Milling tool wear sample.
Tool blade image: 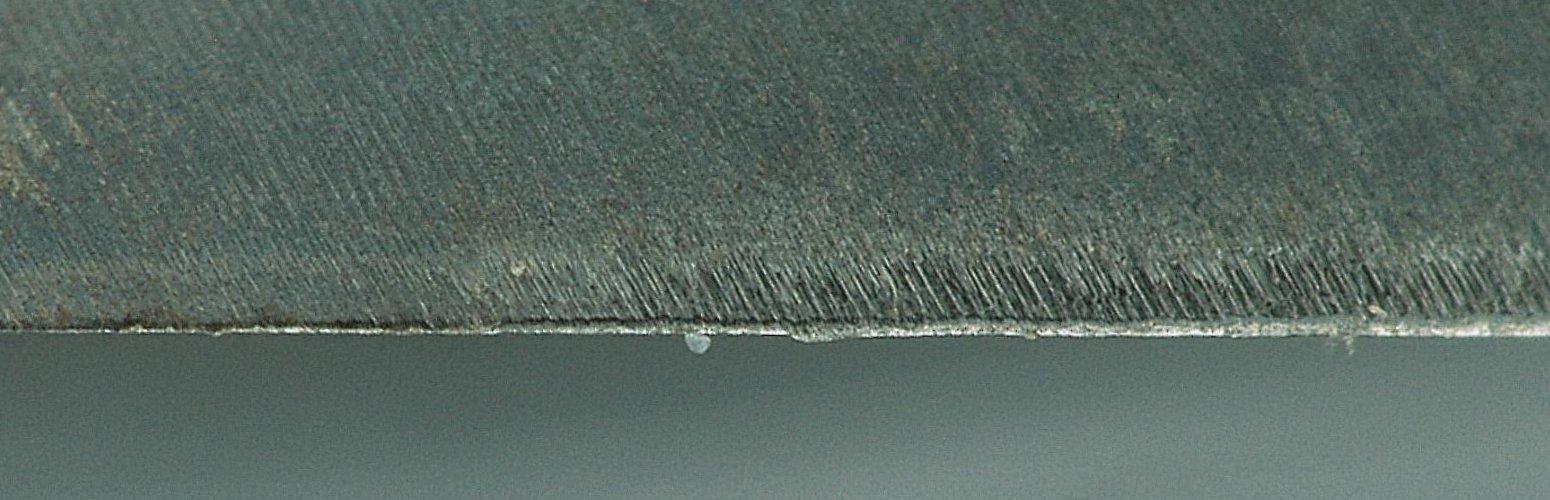
Chip image: 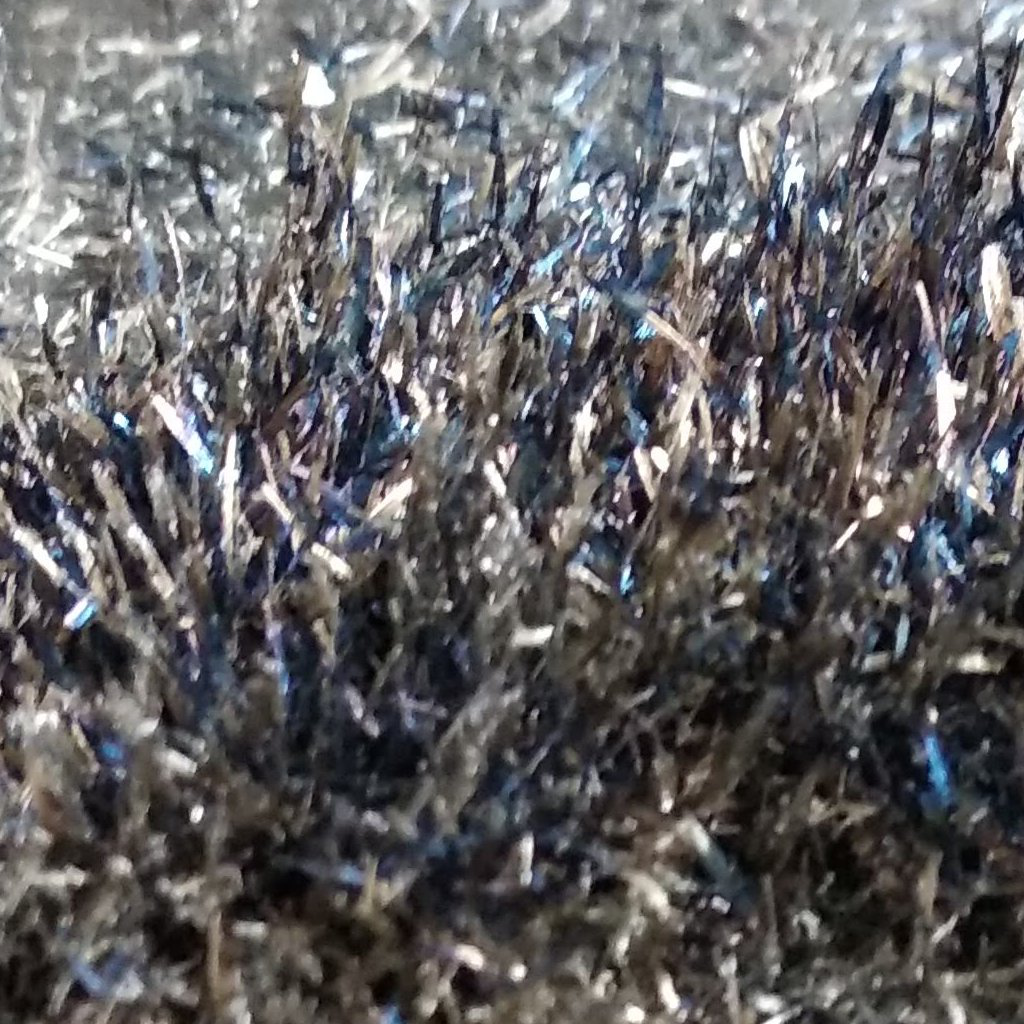
Workpiece image: 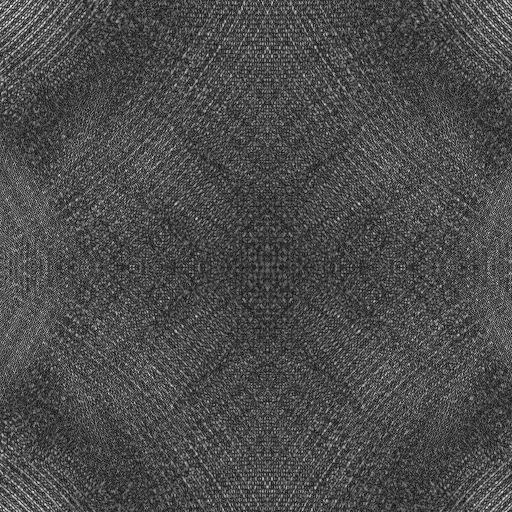
Tool wear state: sharp
Gaps: 0
Flank wear: 42.38
Overhang: 30.49
Force-signal Mel-spectrograms (X, Y, Z axes): 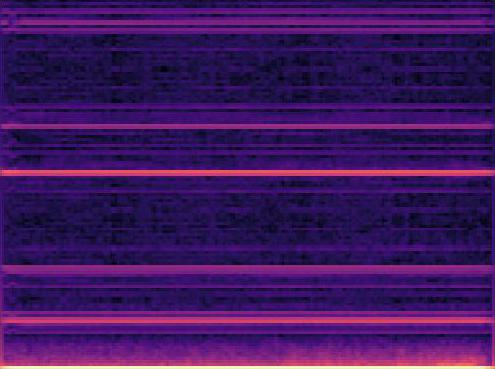 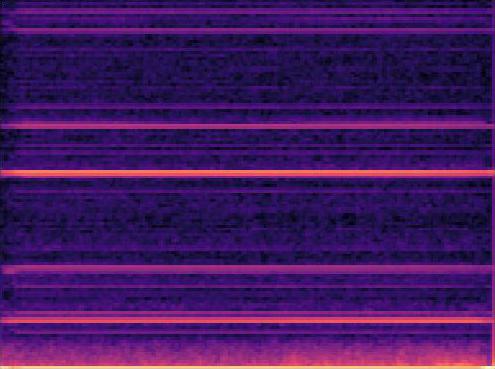 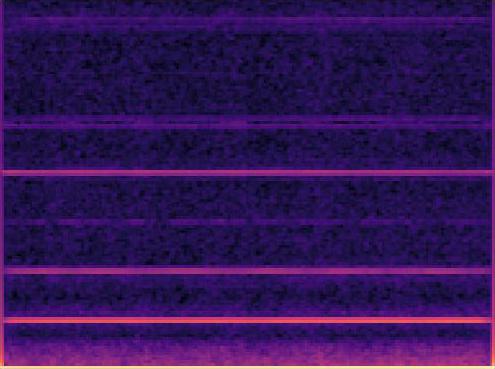
Force-signal scalograms (X, Y, Z axes): 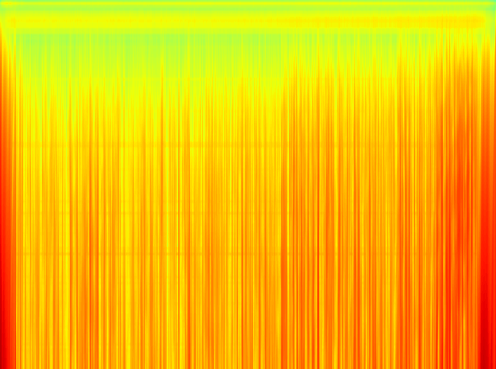 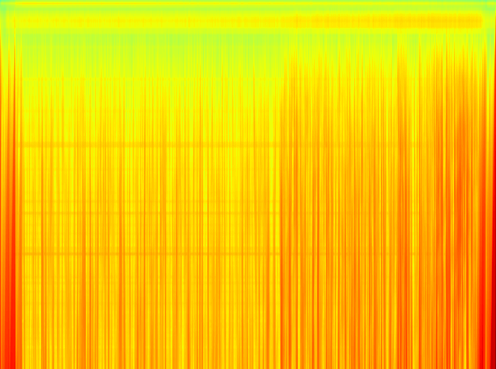 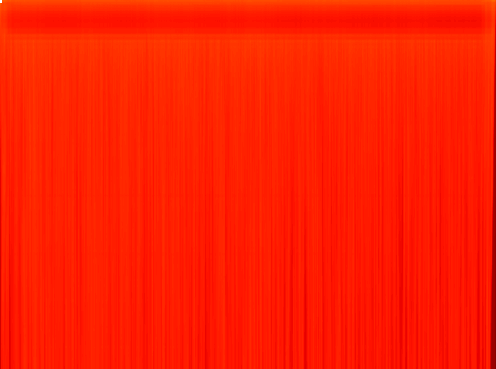
Force phase: initial_break_in_wear